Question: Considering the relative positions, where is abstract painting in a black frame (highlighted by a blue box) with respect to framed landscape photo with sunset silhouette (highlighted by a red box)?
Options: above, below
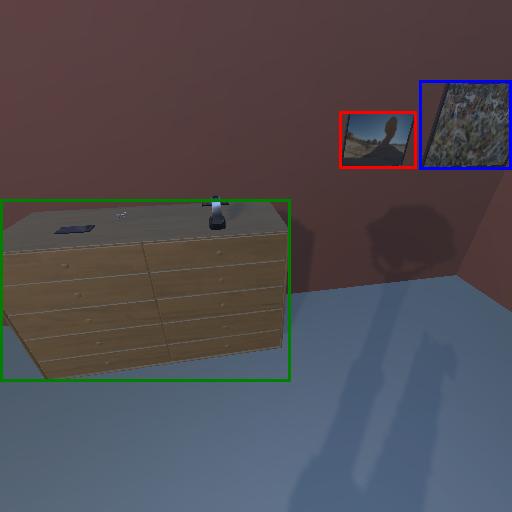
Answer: above